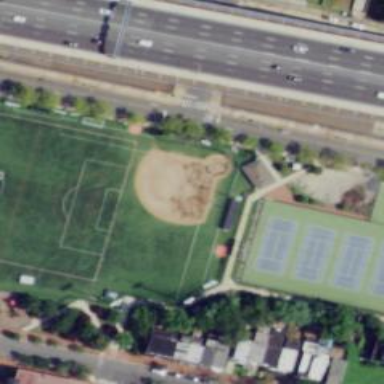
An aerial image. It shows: Baseball pitch for leisure and sports activities.